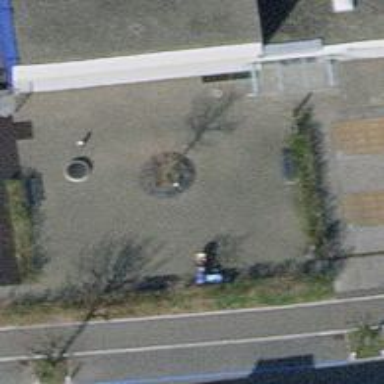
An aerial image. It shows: Playground area for leisure activities on the land.